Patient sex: F
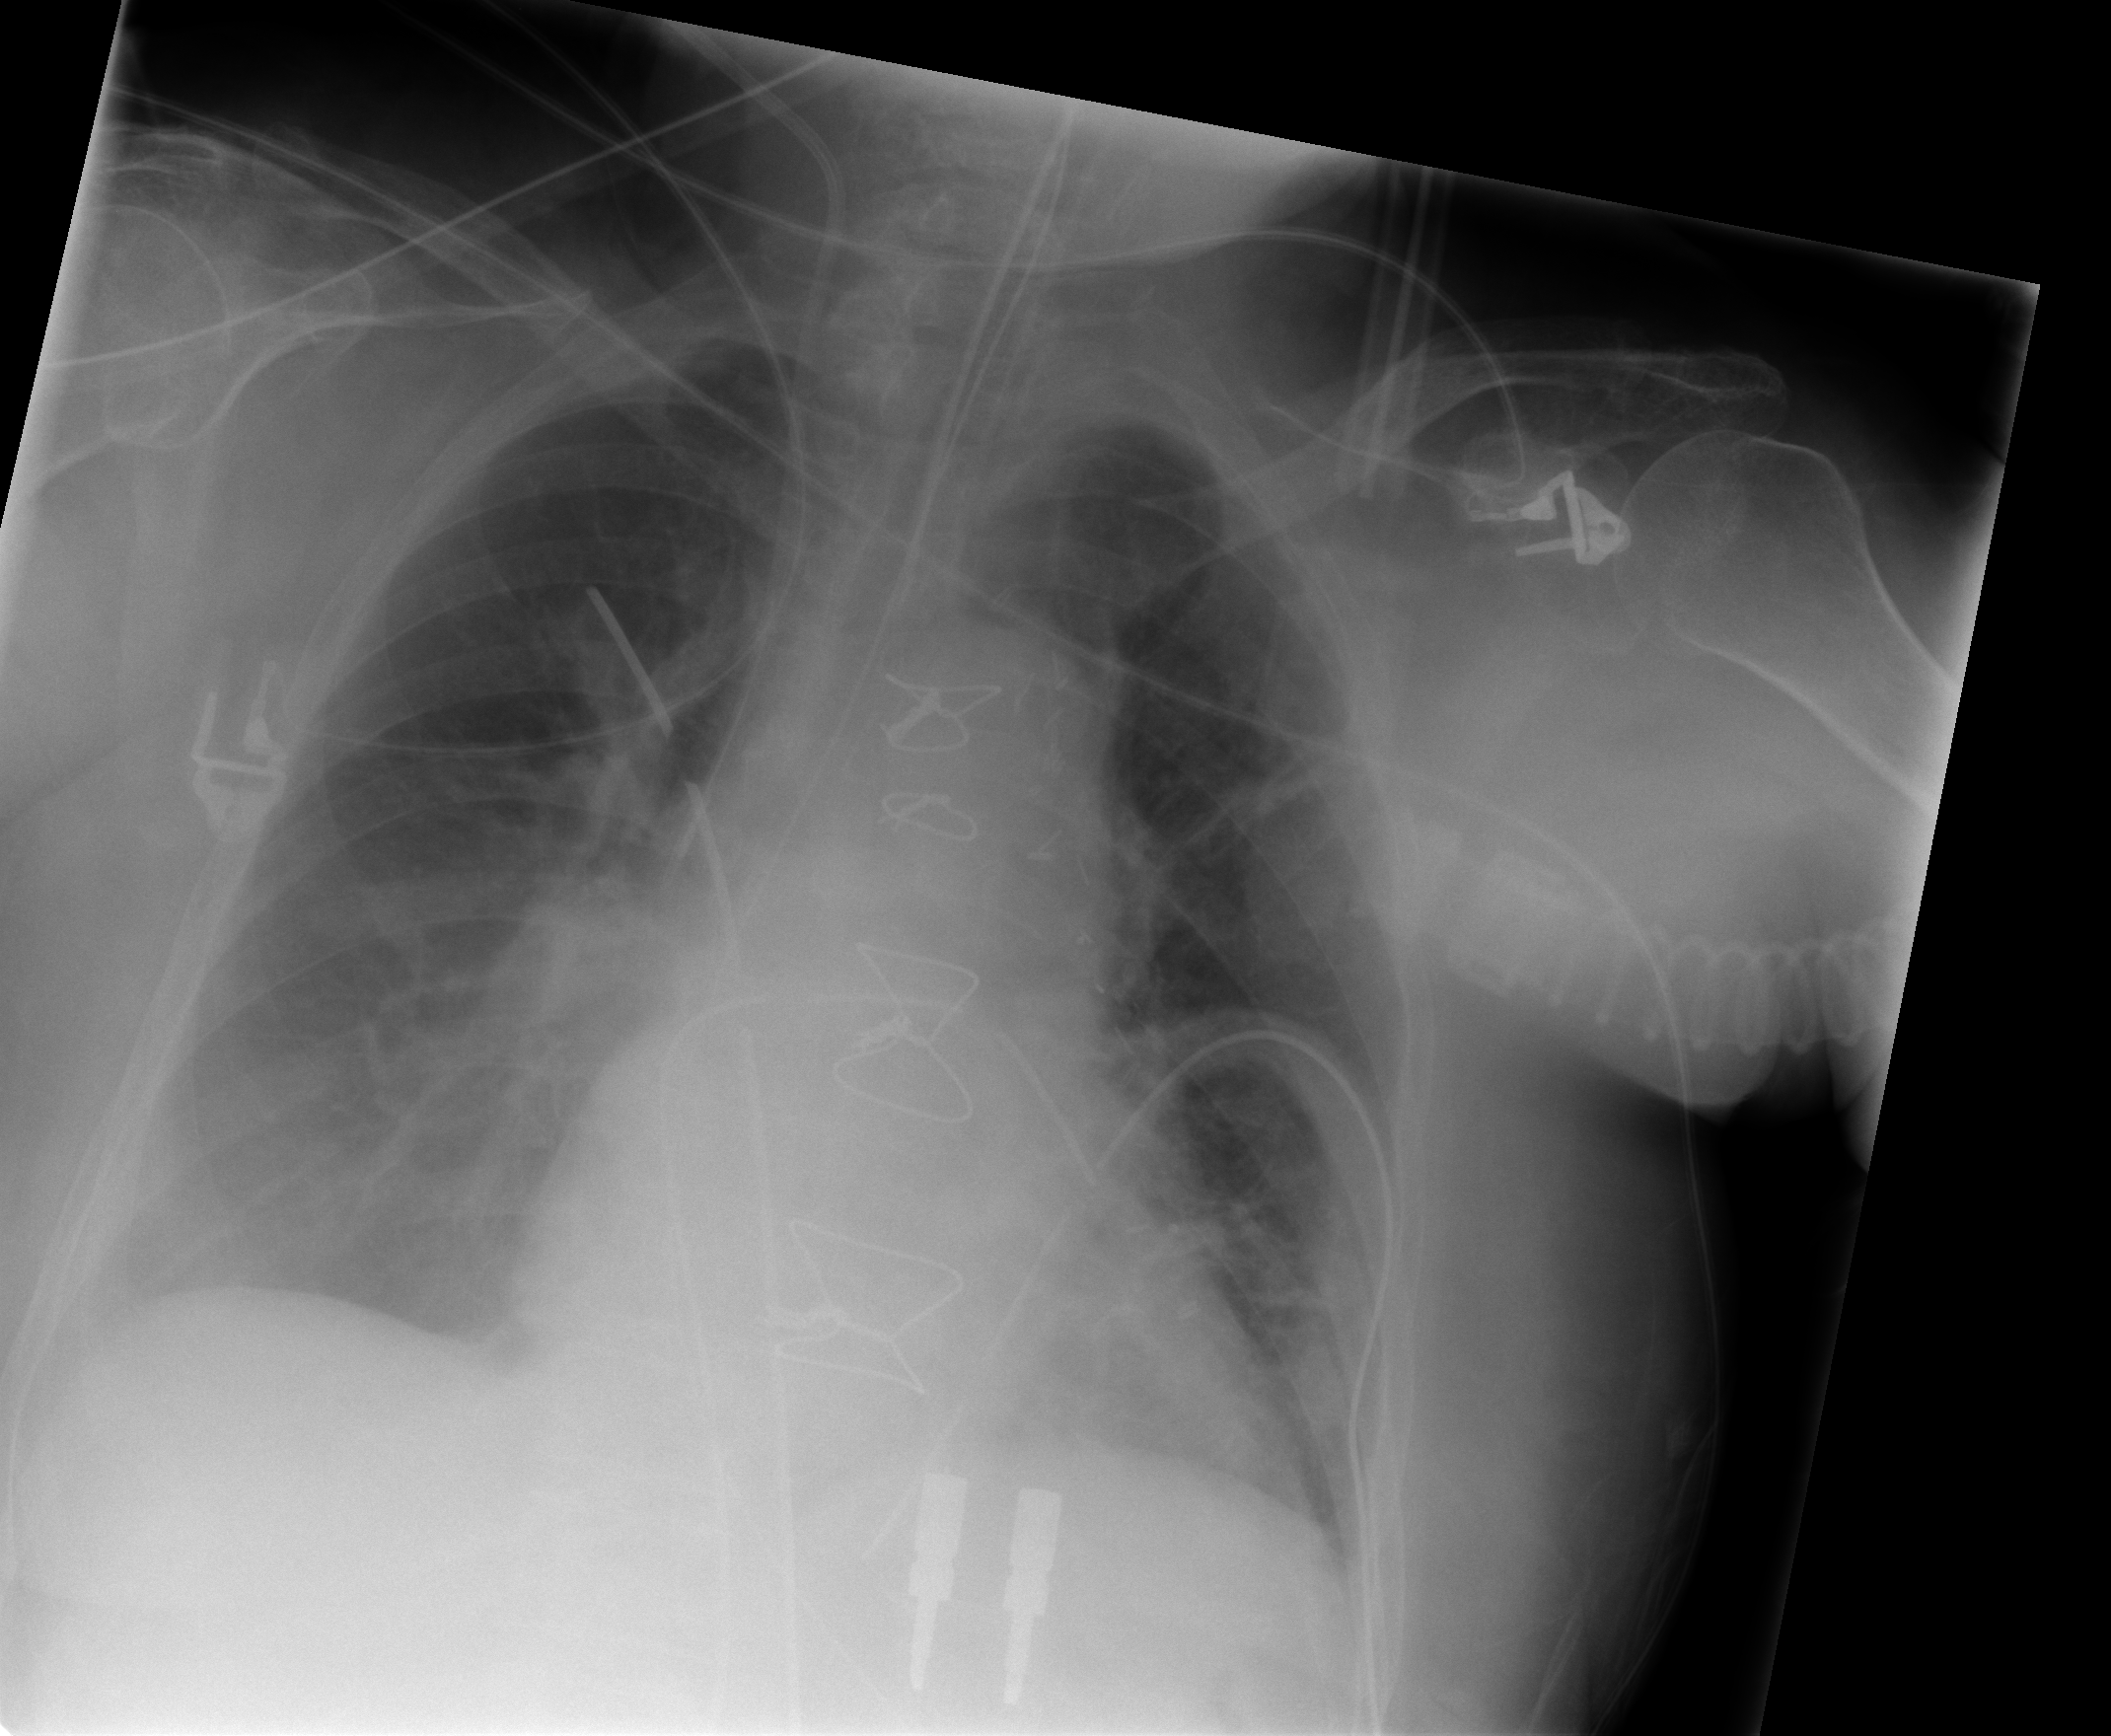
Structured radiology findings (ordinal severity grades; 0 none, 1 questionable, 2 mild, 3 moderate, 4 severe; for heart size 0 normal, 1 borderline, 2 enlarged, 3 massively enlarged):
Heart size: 1
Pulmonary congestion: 2
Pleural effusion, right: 2
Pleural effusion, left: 1
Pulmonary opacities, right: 1
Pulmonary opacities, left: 1
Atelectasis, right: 2
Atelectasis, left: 2